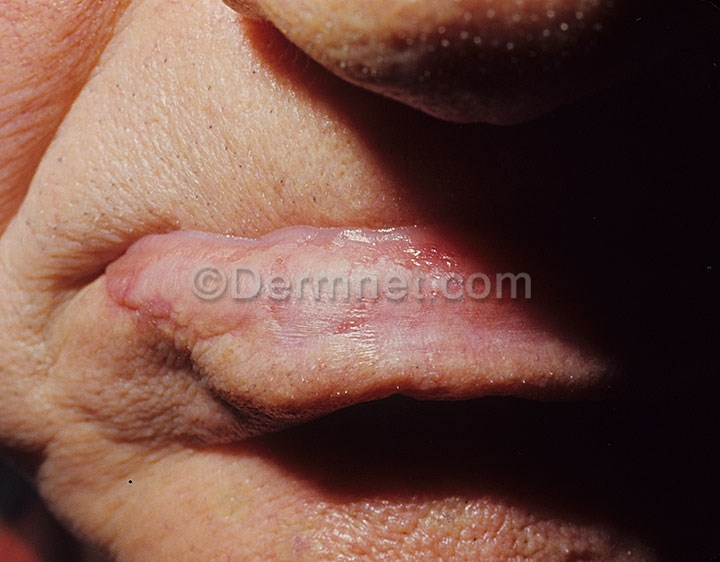
Disease: Actinic Keratosis Basal Cell Carcinoma and other Malignant Lesions